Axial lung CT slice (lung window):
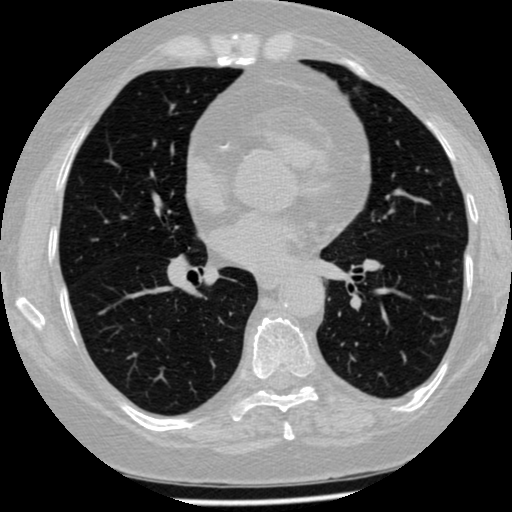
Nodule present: no